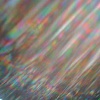
Label: sunburn